Interaction volume radius: 5 \u00c5
Interaction volume height: 30 \u00c5
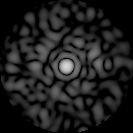
Disorder parameter: 0.8335